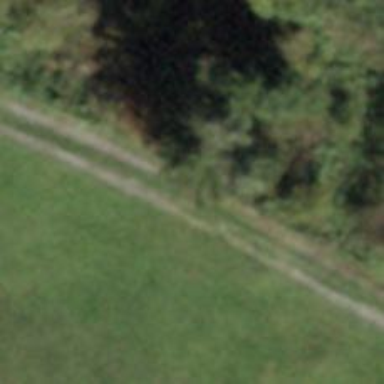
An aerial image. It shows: Designated golf cart path that is track with grade 2 surface.